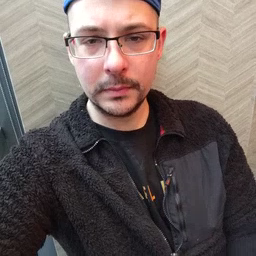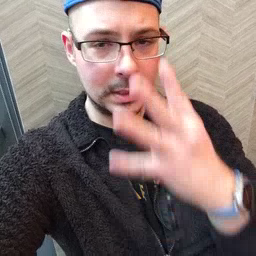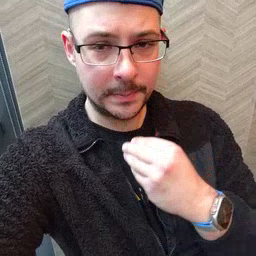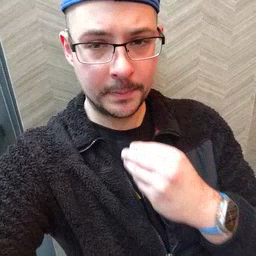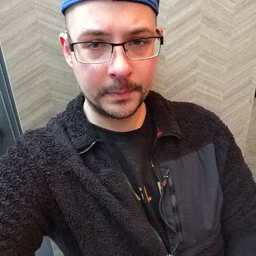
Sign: sleep